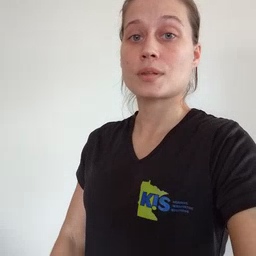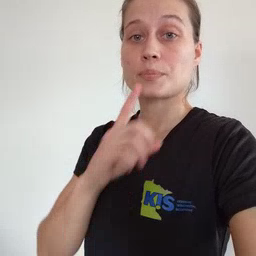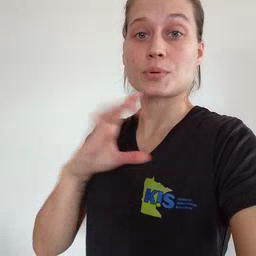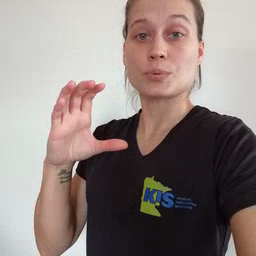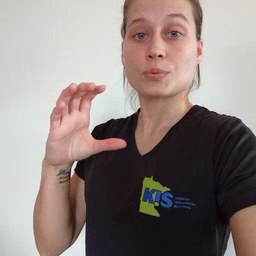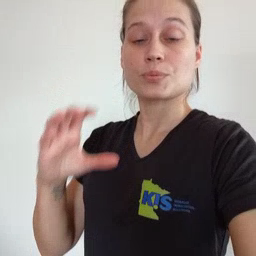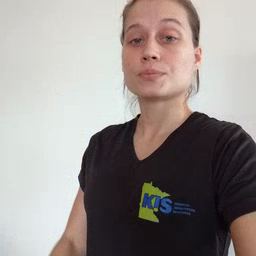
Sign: balloon